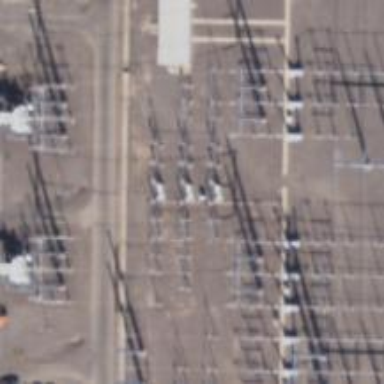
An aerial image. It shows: Switch for power supply.